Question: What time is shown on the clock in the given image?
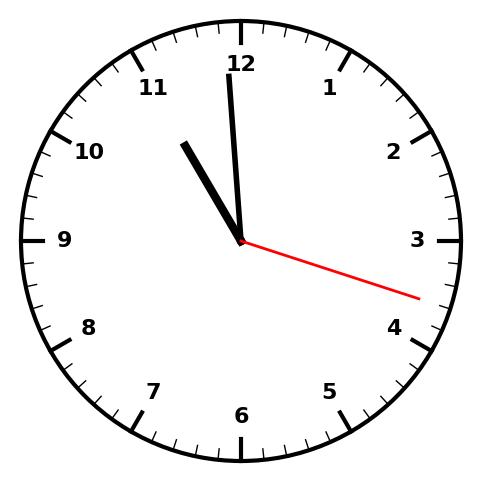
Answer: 10:59:18